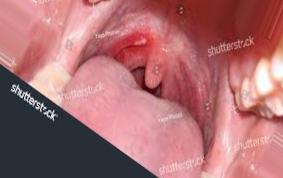
Condition: Mouth Ulcer